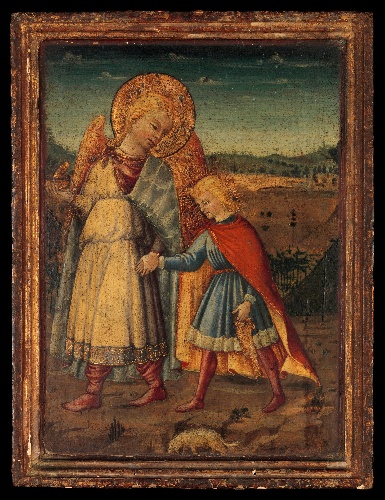
Title: The Archangel Raphael and Tobias
Artist: Neri di Bicci
Artist bio: Italian, Florence 1419–1491 Florence
Date: early to mid-1460s
Object type: Painting
Classification: Paintings
Medium: Tempera and gold on wood
Dimensions: Overall, with engaged frame, 11 7/8 x 9 1/8 in. (30.2 x 23.2 cm); painted surface 10 3/8 x 7 1/2 in. (26.4 x 19.1 cm)
Department: Robert Lehman Collection
Credit line: Robert Lehman Collection, 1975
Accession year: 1975
Repository: Metropolitan Museum of Art, New York, NY
Tags: Angels|Boys